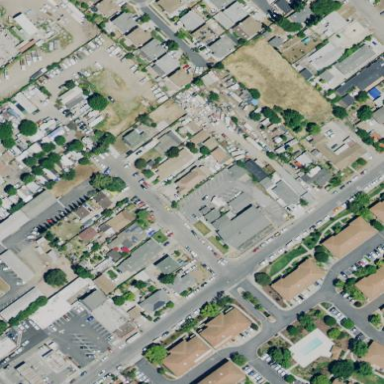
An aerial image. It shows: Single-family residential area.